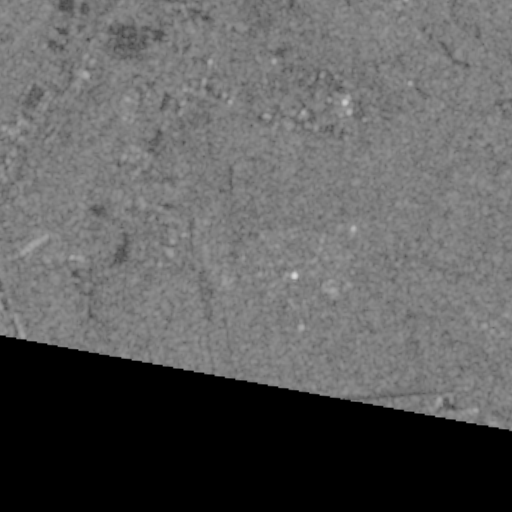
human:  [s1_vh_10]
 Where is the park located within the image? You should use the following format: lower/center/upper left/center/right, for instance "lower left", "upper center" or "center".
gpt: The park is located in the upper right of the image.
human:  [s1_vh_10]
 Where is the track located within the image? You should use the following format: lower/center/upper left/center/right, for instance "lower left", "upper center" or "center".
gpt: There is no track in the image.

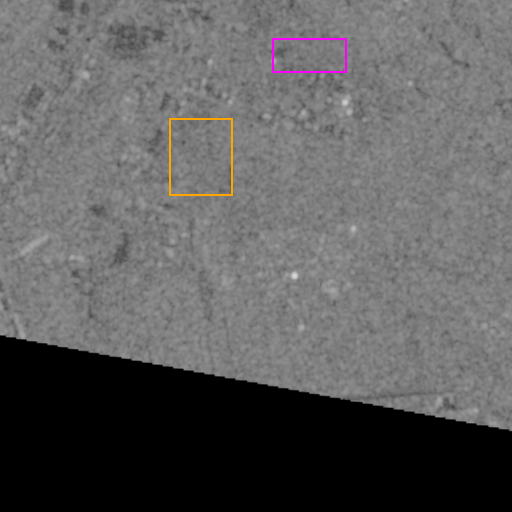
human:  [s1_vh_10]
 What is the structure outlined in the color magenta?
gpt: The structure outlined in magenta is a park.
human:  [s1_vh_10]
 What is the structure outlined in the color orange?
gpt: The structure outlined in orange is a quarry.
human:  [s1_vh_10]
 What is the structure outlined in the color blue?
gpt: There is no blue outline.